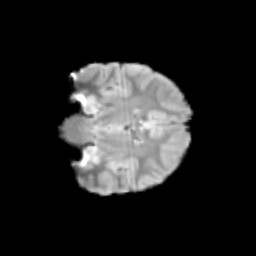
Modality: T2w
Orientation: coronal
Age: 11
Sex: female
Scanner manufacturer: siemens
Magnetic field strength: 3 T
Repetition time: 3.8 s
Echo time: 0.07 s